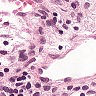
Metastatic tissue present: no